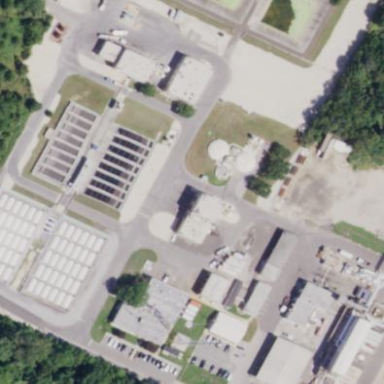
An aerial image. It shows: Industrial area with water treatment facility.